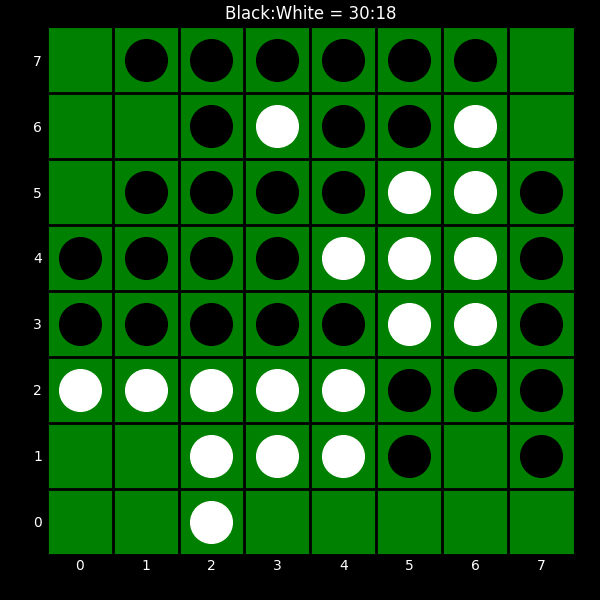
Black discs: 30
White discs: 18